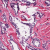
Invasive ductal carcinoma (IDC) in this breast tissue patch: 1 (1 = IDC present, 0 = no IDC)